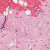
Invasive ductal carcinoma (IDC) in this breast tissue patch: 0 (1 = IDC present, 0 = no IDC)